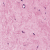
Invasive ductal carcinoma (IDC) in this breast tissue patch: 0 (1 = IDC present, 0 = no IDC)